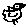
Label: bird